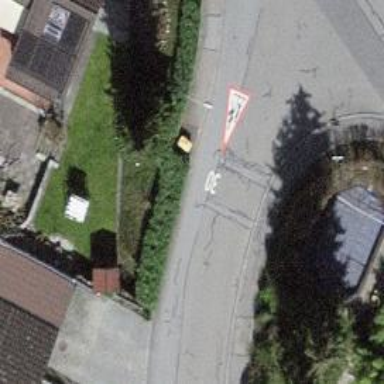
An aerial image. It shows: Kerb serving as barrier.